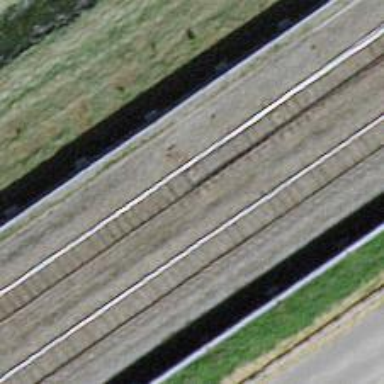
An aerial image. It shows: Railway switch.